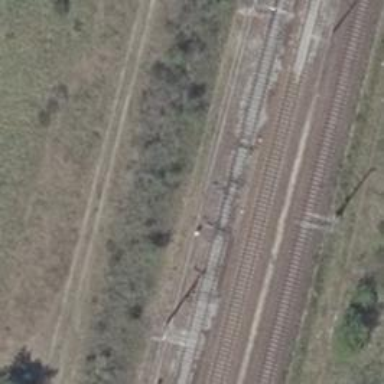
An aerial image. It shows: Railway switch.